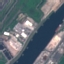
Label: River